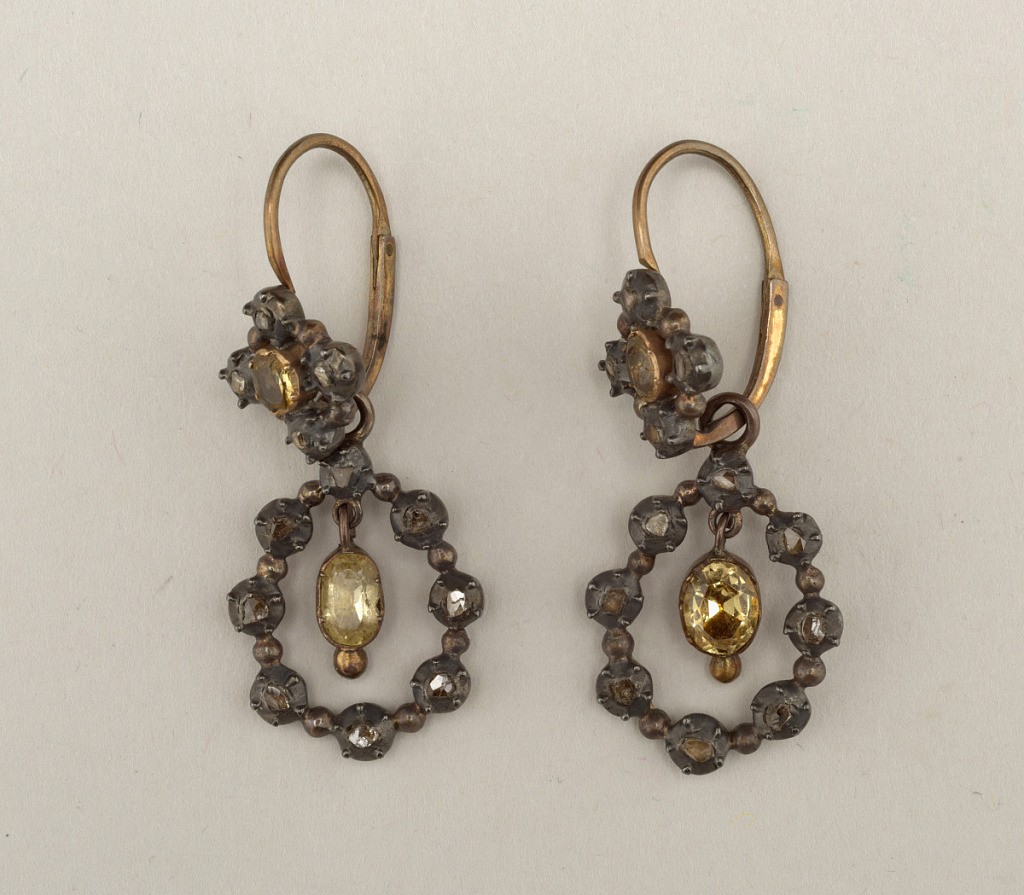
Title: earrings
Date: early 19th century
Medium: Topaz, silver, gold
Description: A and B: gold ring with ornament of one topaz and four paste diamonds, from which hands a loop of eight paste diamonds wtih one topaz hinged to hang in the center.